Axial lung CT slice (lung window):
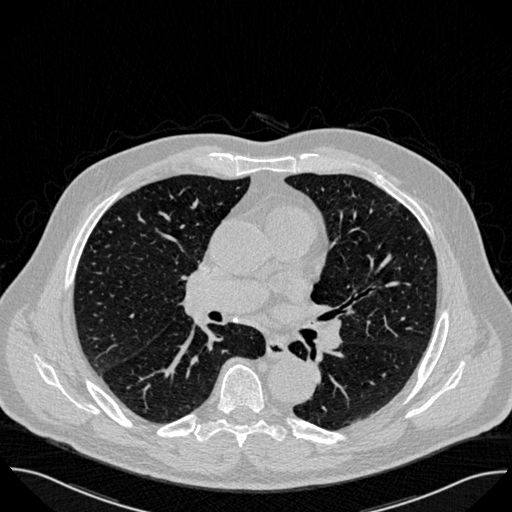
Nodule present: no